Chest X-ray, AP view. Patient: 67 years old, sex F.
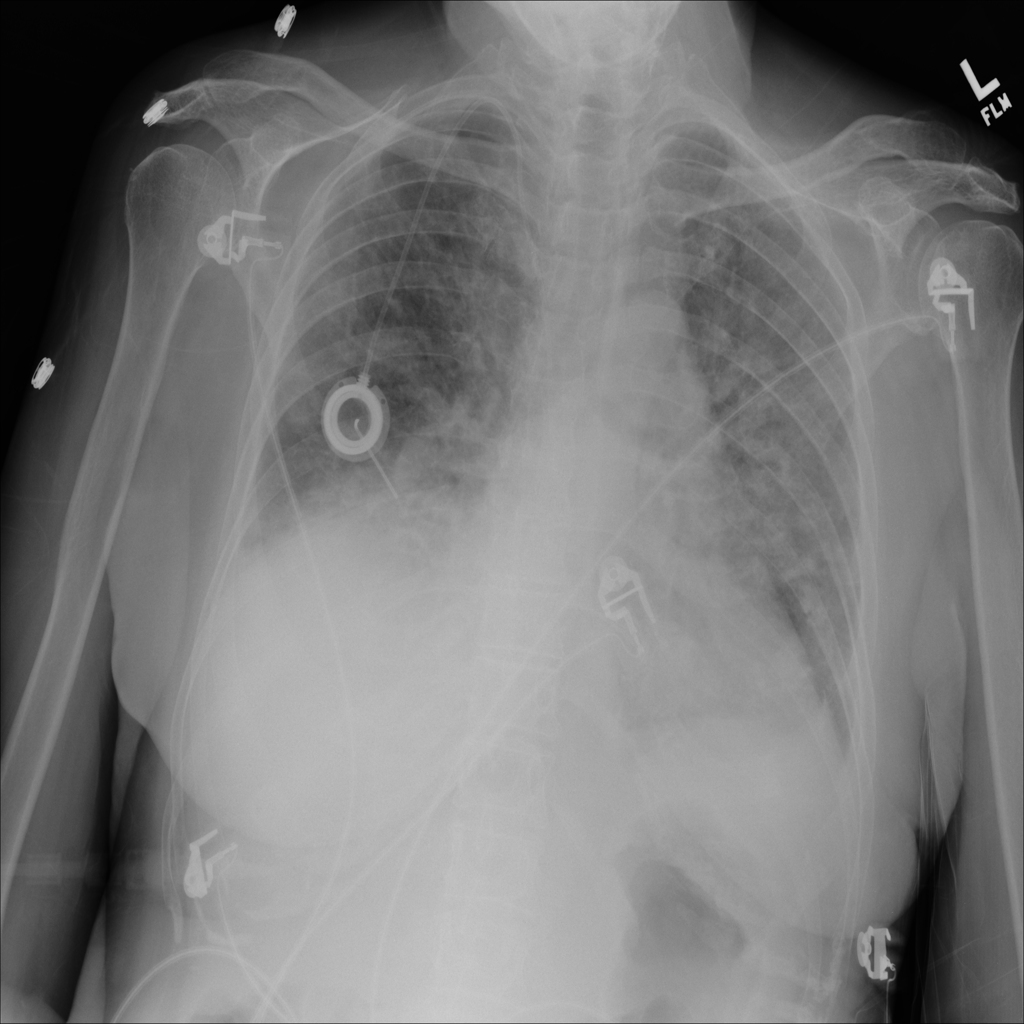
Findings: Infiltration